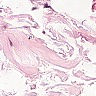
Metastatic tissue present: no